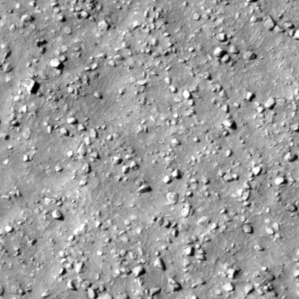
Label: non_frost